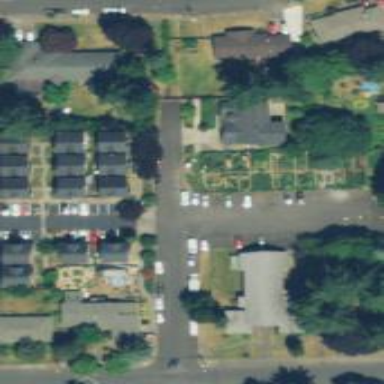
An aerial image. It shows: Residential road with sidewalk on the left.